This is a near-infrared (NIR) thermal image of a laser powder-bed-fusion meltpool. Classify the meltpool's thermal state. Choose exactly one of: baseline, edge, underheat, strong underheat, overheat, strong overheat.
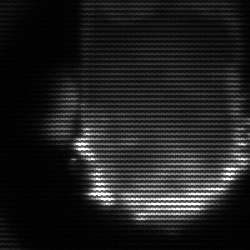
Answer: baseline